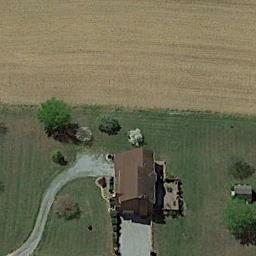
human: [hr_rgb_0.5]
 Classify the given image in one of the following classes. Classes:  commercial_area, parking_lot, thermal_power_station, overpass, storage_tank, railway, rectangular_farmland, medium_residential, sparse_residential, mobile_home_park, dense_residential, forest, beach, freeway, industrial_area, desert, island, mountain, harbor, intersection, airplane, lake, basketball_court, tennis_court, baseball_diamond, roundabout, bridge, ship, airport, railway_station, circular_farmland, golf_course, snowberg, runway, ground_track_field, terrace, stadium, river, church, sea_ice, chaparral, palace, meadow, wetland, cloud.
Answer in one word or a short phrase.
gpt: sparse_residential